Field crop: maize
Growth stage: 2
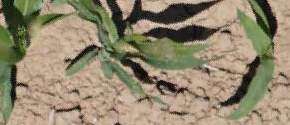
Species: maize